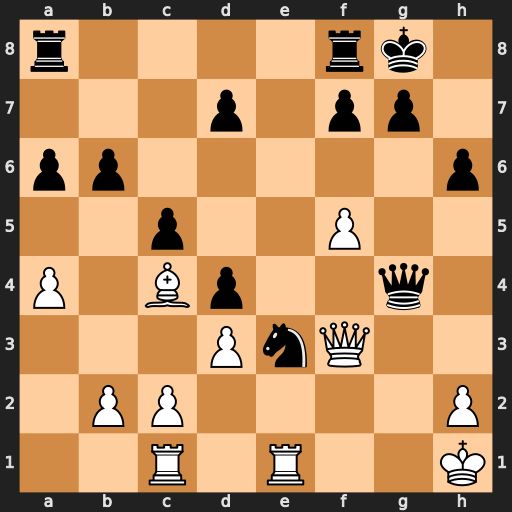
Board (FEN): r4rk1/3p1pp1/pp5p/2p2P2/P1Bp2q1/3PnQ2/1PP4P/2R1R2K
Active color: w
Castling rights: -
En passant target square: -
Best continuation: Rxe3 Qxf3+ Rxf3